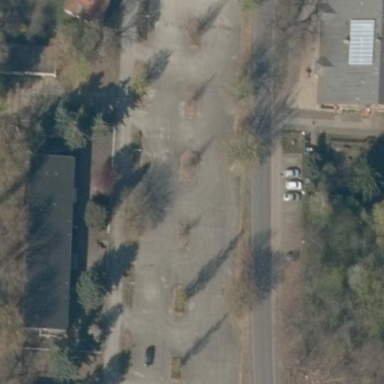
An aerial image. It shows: Parking area.